Question: I have a problem with the use of the javascript removeChild function.
Here's my script:
'''
////function to add element by ID////
var i=1;
$("#buttonAdd").live('click',function() {
$("#list1 li:last-child").parent().append('<li>'+
'<label for=njajal[]>njajal'+
'<textarea class="tinymce" name="njajal[]" id="aaa'+i+'"></textarea>'+
'<span><a class="delIt" id="'+i+'"><b>Hapus</a></span></label>'+
'</li>');
tinyMCE.execCommand('mceAddControl', false, 'aaa'+i);
console.log('add '+i);
i++;
});
////Function to delete element by ID/////
function delIt(eleId)
{
d = document;
var ele = d.getElementById(eleId);
var parentEle = d.getElementById('njajal');
parentEle.removeChild(ele);
}
'''
What is the problem?
Here's the HTML code:
'''
<div id="form">
<form method="post" action="">
<fieldset>
<ol id="list1">
<li>
<label for="njajal[]">njajal
<textarea name="njajal[]" class="tinymce" ></textarea>
</label>
</li>
</ol>
<div id="addOpt">
<a id="buttonAdd" class="bt"><b>Tambah</a>
</div>
</fieldset>
</form>
</div>
'''
Screnshot:

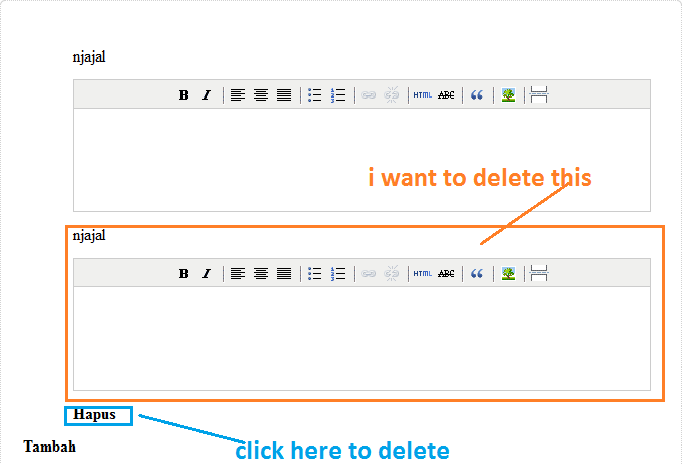
Answer: You use jQuery in your first function, so the easiest way to remove that element would be with jQuery:
'''
$('#myElementID').remove();
'''
Here's how you can accomplish the same thing with plain javascript:
'''
var myElement = document.getElementById('myElementID');
myElement.parentNode.removeChild(myElement);
'''